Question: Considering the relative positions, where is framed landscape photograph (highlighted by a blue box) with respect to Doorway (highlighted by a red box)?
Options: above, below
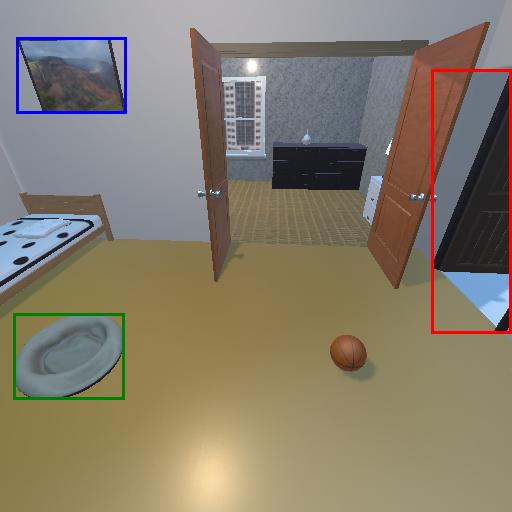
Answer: above